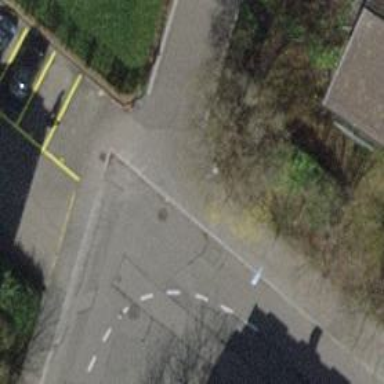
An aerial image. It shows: Unmarked crossing with traffic calming table on the road.